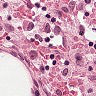
Metastatic tissue present: no